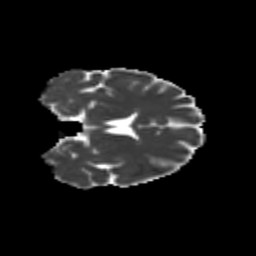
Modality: MD
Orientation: coronal
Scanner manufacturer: siemens
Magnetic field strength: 3 T
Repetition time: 9.2 s
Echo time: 0.084 s